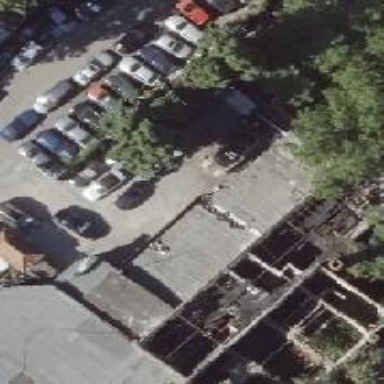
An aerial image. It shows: Car repair shop.